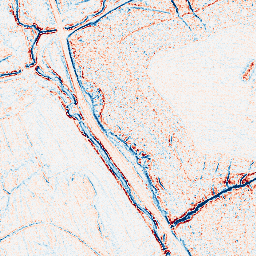
Category: edge_preserving
Decomposition family: bilateral
Decomposition parameters: d: 5
sigma_color: 75
sigma_space: 150
Upsampling method: sinc_blackman
Upsampling parameters: scale: 4
kernel_size: 8
Upsampling scale: 4